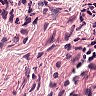
Metastatic tissue present: no